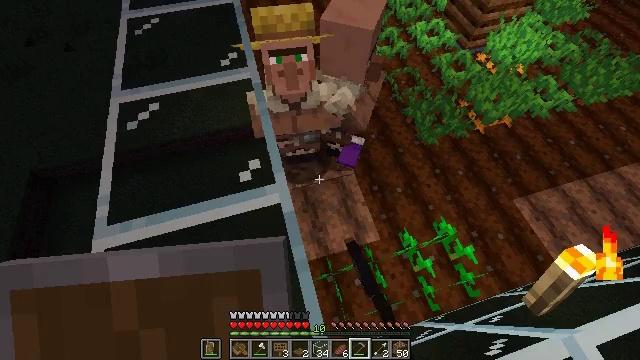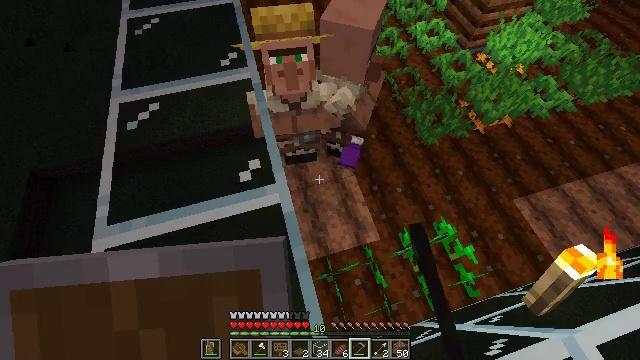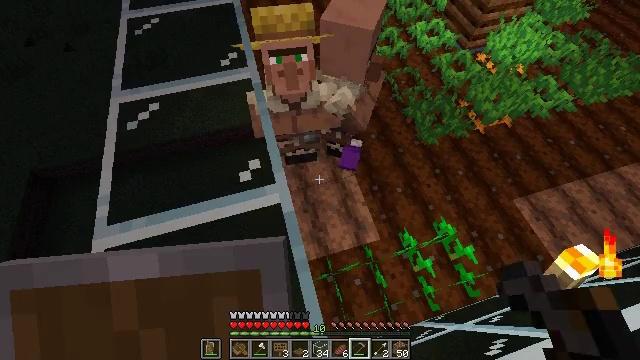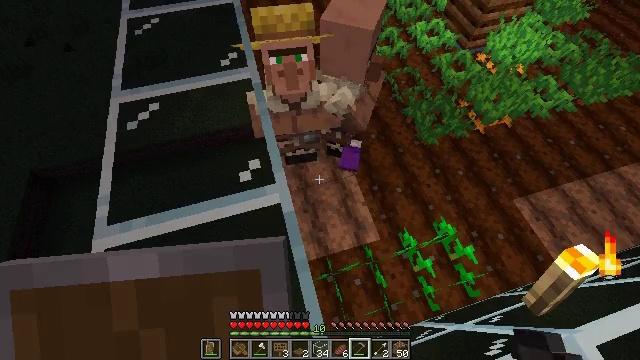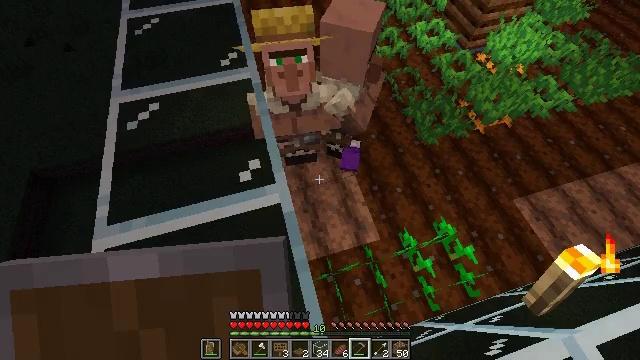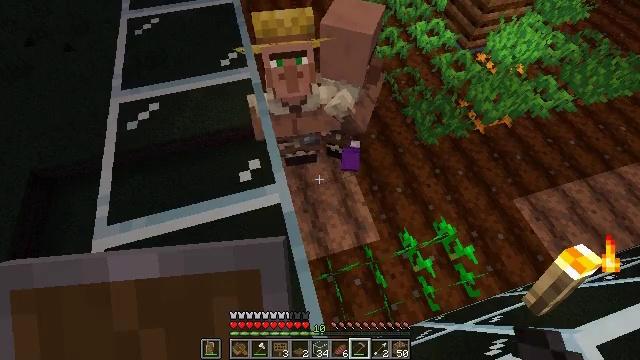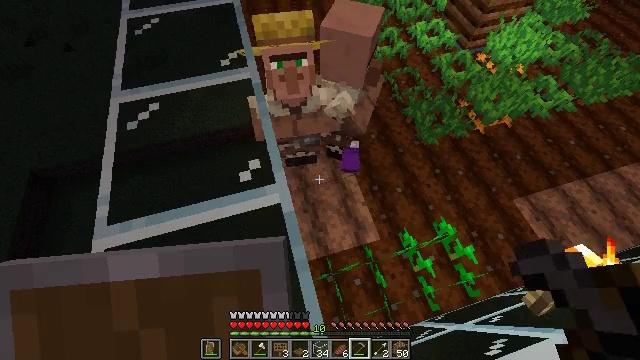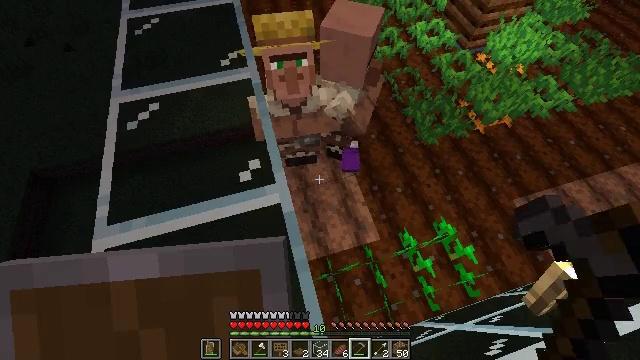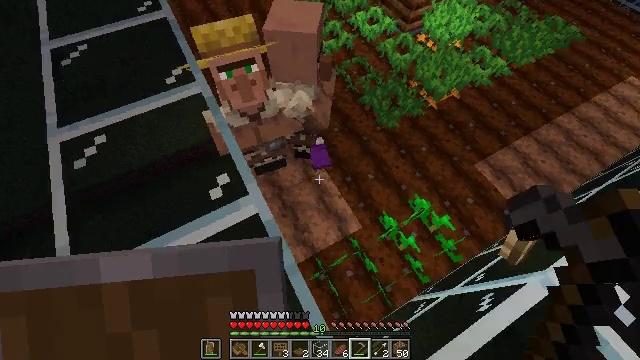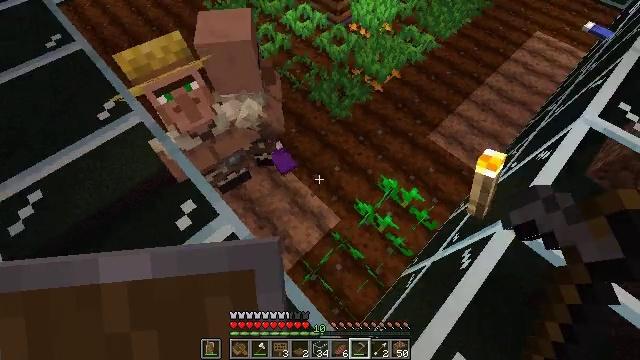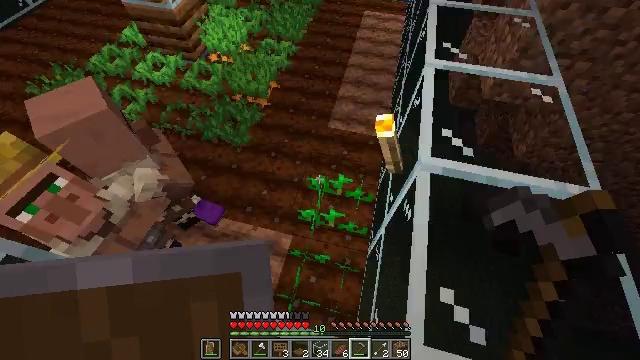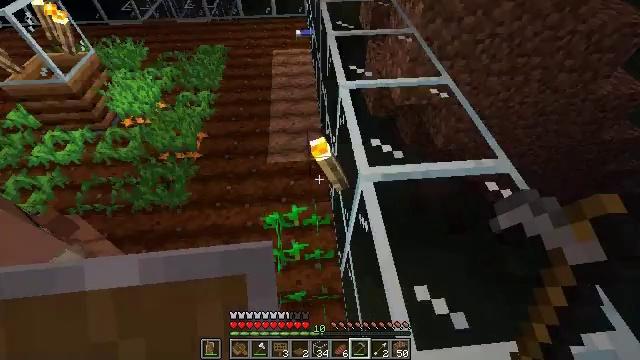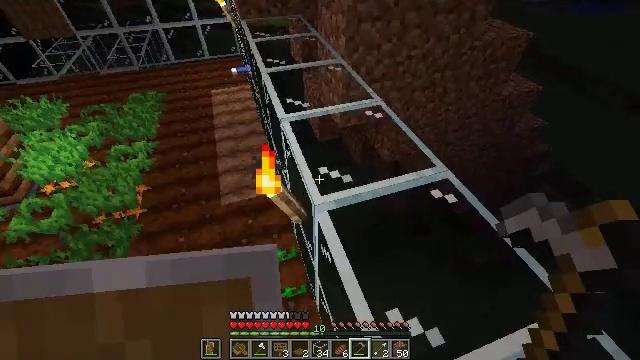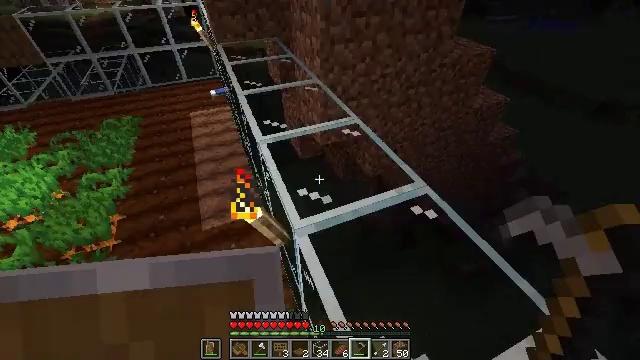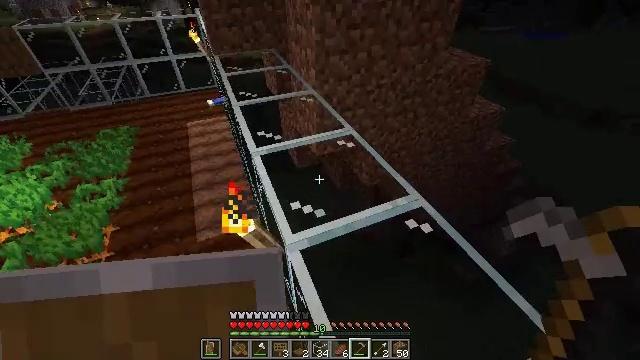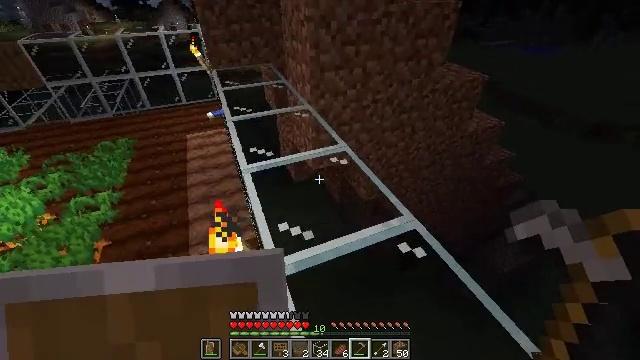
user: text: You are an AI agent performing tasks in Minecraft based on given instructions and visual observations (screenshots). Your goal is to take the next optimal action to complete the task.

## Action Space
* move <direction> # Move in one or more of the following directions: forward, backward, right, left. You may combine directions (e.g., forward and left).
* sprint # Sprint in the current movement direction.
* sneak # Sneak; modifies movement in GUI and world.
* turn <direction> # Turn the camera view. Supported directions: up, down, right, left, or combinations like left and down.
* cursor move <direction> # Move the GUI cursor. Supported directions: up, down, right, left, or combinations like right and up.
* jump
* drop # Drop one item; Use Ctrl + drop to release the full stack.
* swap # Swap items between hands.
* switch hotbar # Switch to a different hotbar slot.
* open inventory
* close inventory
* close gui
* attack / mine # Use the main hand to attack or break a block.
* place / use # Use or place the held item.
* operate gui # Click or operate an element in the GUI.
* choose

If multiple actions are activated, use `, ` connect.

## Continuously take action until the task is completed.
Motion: motion action
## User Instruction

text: Break the dirt block.
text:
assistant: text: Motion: sneak
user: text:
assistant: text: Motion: sneak
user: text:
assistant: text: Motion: sneak
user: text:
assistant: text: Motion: sneak
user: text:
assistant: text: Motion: sneak
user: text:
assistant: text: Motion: sneak
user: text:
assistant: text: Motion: sneak
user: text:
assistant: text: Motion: sneak, turn right
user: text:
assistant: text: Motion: sneak, turn right
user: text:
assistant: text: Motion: sneak, turn right and up
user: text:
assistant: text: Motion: move forward and move right, sneak, turn right and up
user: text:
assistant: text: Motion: move forward and move right, sneak, turn right and up
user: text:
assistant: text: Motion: move forward and move right, sneak, turn right and up
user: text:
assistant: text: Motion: move forward and move right, sneak, turn up
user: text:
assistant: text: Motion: move forward and move right, sneak, turn up
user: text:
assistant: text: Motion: move forward and move right, sneak, turn left and up
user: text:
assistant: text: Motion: move forward
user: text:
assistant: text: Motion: move forward, turn left
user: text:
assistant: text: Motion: move forward, turn left
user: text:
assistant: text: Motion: move forward, turn left
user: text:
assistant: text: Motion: move forward, turn left
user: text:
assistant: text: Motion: move forward, turn left
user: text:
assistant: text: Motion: move forward, turn left
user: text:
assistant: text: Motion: move forward, sprint, turn left
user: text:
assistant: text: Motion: move forward, sprint, turn left
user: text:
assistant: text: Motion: move forward, sprint
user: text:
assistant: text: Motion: move forward, sprint
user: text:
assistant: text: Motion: move forward
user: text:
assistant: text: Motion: move forward
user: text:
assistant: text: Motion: move forward